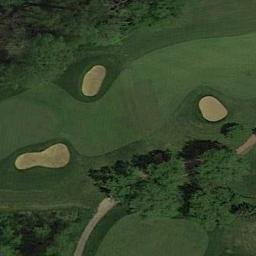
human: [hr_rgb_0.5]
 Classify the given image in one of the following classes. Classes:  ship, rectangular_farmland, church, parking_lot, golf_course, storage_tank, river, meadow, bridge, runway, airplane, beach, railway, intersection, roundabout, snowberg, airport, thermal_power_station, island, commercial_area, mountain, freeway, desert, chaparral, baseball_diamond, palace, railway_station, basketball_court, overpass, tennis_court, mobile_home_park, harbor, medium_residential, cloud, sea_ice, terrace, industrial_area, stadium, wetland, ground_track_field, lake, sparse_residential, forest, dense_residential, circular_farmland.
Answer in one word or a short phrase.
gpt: golf_course